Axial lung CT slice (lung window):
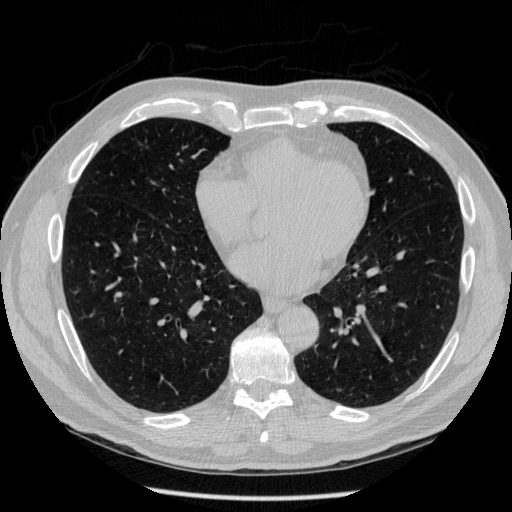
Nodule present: no